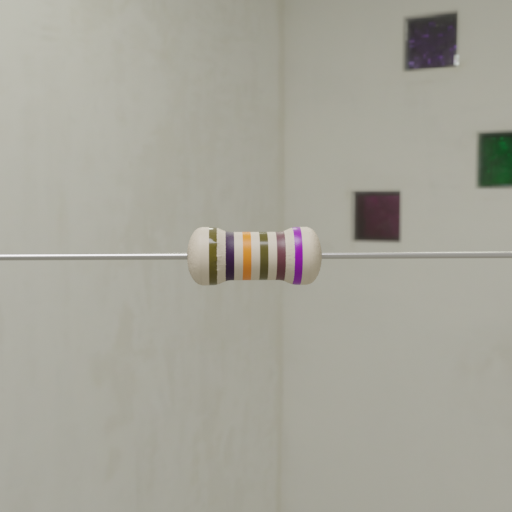
Resistor colour bands (in order): brown, black, orange, brown, brown, violet